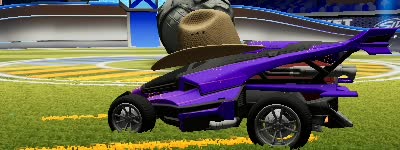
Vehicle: aftershock